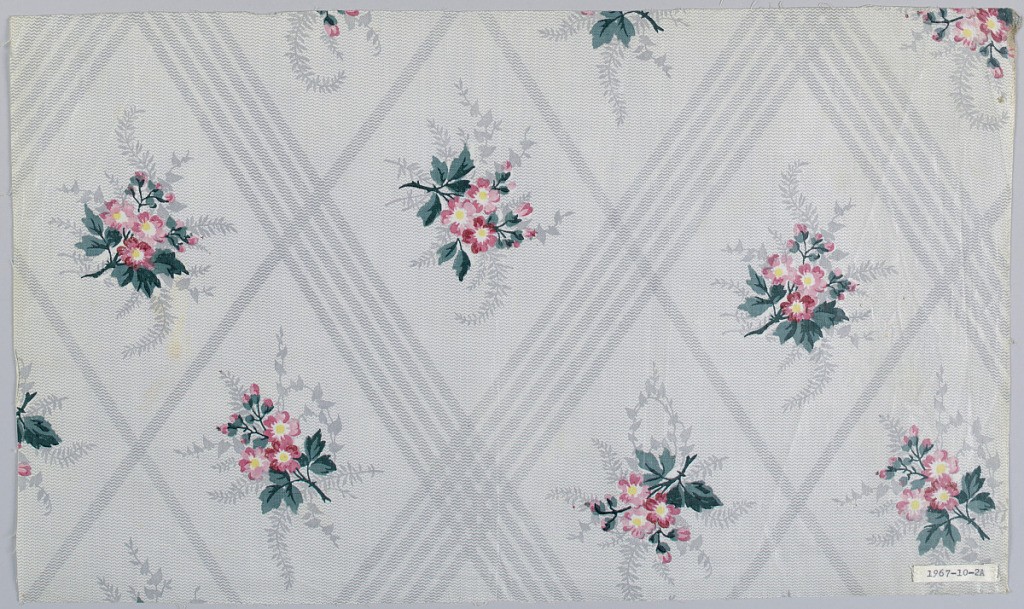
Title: Textile
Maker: Schwartz-Huguenin
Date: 1851–63
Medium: cotton Technique: printed by engraved roller and/or block printed on plain weave; glazed
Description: Three pieces, same design, different colors. A) Ground printed, probably by "molette," in two shades of grey in minute zig-zags; darker shade forming trellis pattern. Small flower clusters in rose with green foliage and shadowy grey foliage, printed within trellis, probably by block. B) Same design but ground slightly blue-grey. C) Same design but ground in yellow. Glazed.